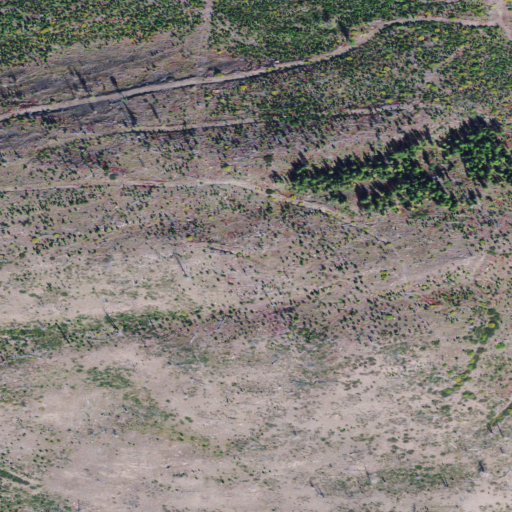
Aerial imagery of mountain in Montana named Fawn Peak containing only shrub